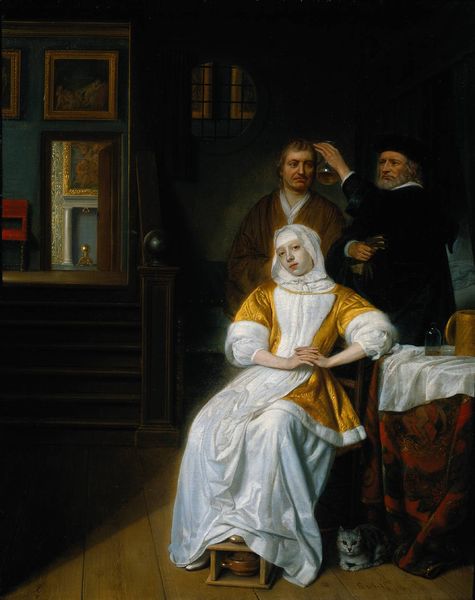
Titel: The Anaemic Lady
Künstler: Samuel van Hoogstraten
Standort: Amsterdam
Institution: Rijksmuseum
Schlagwörter: dunkel, fuß, gemälde, gruppe, mann, schatten, umhang, wasser, weiß, gelb, ocker, sitzen, braun, fenster, finger, frau, glas, hell, hintergrund, holz, kleid, licht, männer, raum, schwarz, stuhl, tisch, tür, zimmer, blick, dame, haus, rot, schleier, tier, tuch, beige, haube, herren, hochformat, malerei, teppich, bart, flasche, jacke, wand, arm, arme, barock, blass, falten, gesicht, rahmen, vollbart, ärmel, bild, bildnis, innenraum, möbel, portrait, porträt, spiegel, tischdecke, tischtuch, öl, boden, gewand, gold, interieur, sessel, sitzend, tücher, innen, paar, personen, saum, genre, kamin, henkel, krug, taille, bilder, schrank, wohnzimmer, schlagschatten, genremalerei, haltung, parkett, dielen, füsse, schemel, querformat, treppe, wohnung, holzboden, kopftuch, schublade, bohlen, stube, stufen, schwanger, galerie, katze, durchblick, inkarant, jungfrau, nonne, leinwand, vermeer, flur, arzt, beten, bilder im bild, dielenboden, dunkler hintergrund, ehefrau, ehemann, fußbank, fühlen, gebet, gewirkt, habit, haub, hauber, hausbesuch, hebkel, kontrolle, medizin, nachtgeschirr, nachtpfanne, nachttopf, novizin, salbung, schräger lichteinfall, schuh, schuhspitze, schwester, tasten, untersuchung, urin, urinschau, verzückter blick, weißes gewand, wärmflasche, zeremonie, fenstergitter, vergittert, lich, golden, kranke, alchemist, weißes kleid, zummer, menchen, bettpfanne, drei personen, gelbe jacke, wärmetopf, katze#, kartze, treppe4, harnglas, harnschau